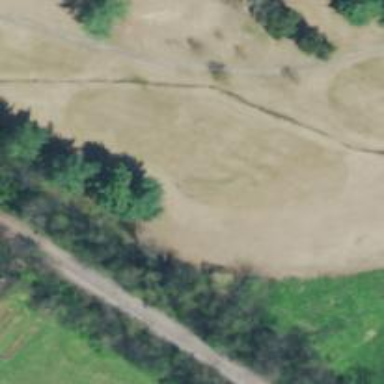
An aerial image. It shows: Grassy area designated as golf fairway.